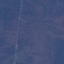
Label: HerbaceousVegetation